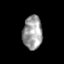
Tissue: skin
Cell type: Fibroblasts
Senescence score: 0.7737
Nuclear area (px): 634
Mean DAPI intensity: 158.361